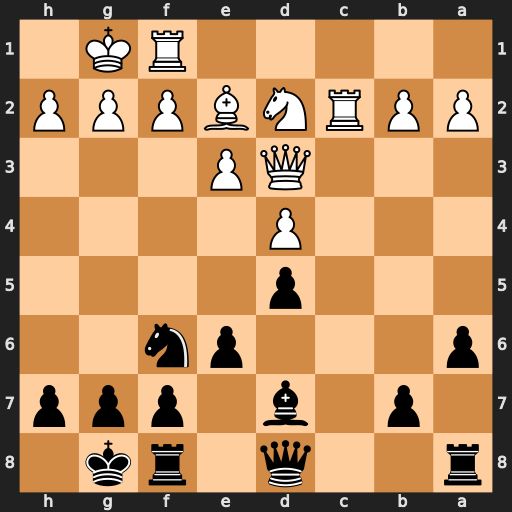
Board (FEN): r2q1rk1/1p1b1ppp/p3pn2/3p4/3P4/3QP3/PPRNBPPP/5RK1
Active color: b
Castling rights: -
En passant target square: -
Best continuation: Bb5 Qc3 Bxe2